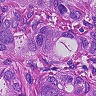
Metastatic tissue present: yes